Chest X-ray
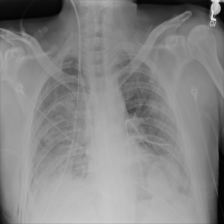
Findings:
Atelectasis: negative
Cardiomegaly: negative
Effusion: negative
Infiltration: positive
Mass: positive
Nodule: positive
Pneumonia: negative
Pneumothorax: positive
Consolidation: negative
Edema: negative
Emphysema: negative
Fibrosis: negative
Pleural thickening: negative
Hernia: negative